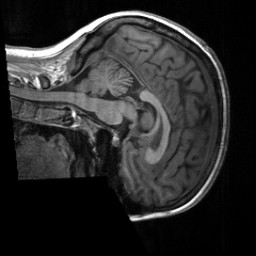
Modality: T1w
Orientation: sagittal
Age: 21
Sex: female
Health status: healthy
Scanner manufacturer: siemens
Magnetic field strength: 3 T
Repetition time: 2 s
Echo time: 0.00232 s